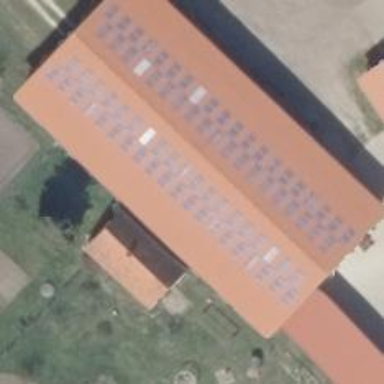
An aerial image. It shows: Solar photovoltaic panel generating electricity through small installation.